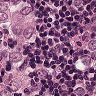
Metastatic tissue present: yes